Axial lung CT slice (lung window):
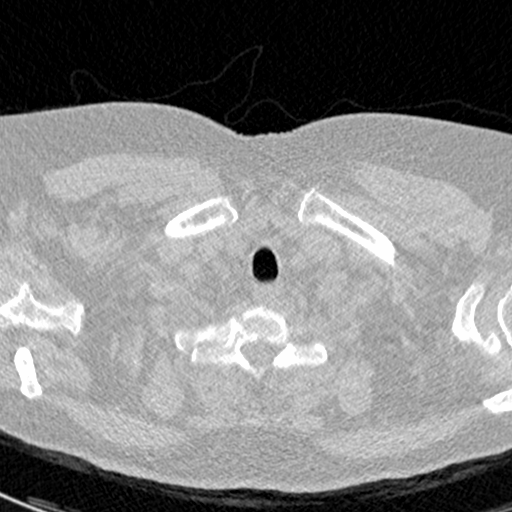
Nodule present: no